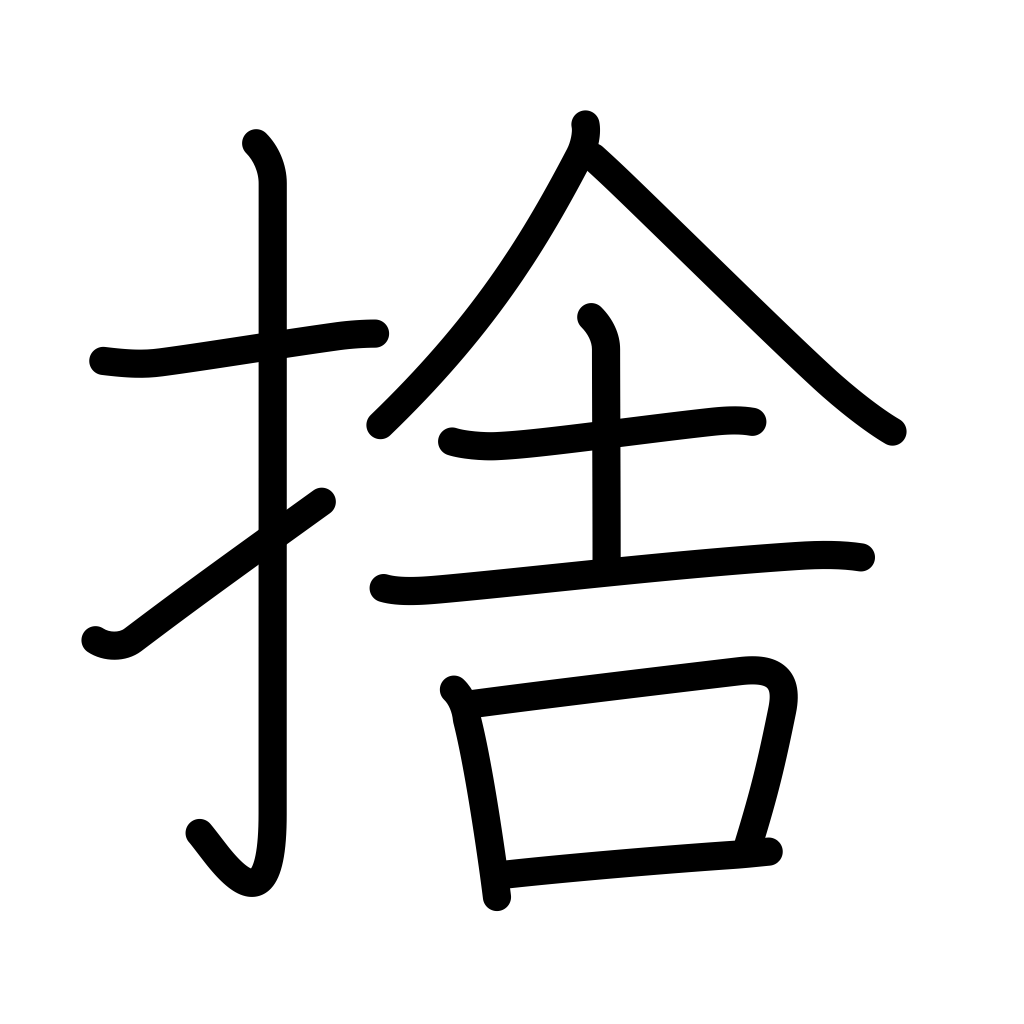
Meaning: discard, throw away, abandon, resign, reject, sacrifice